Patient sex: M
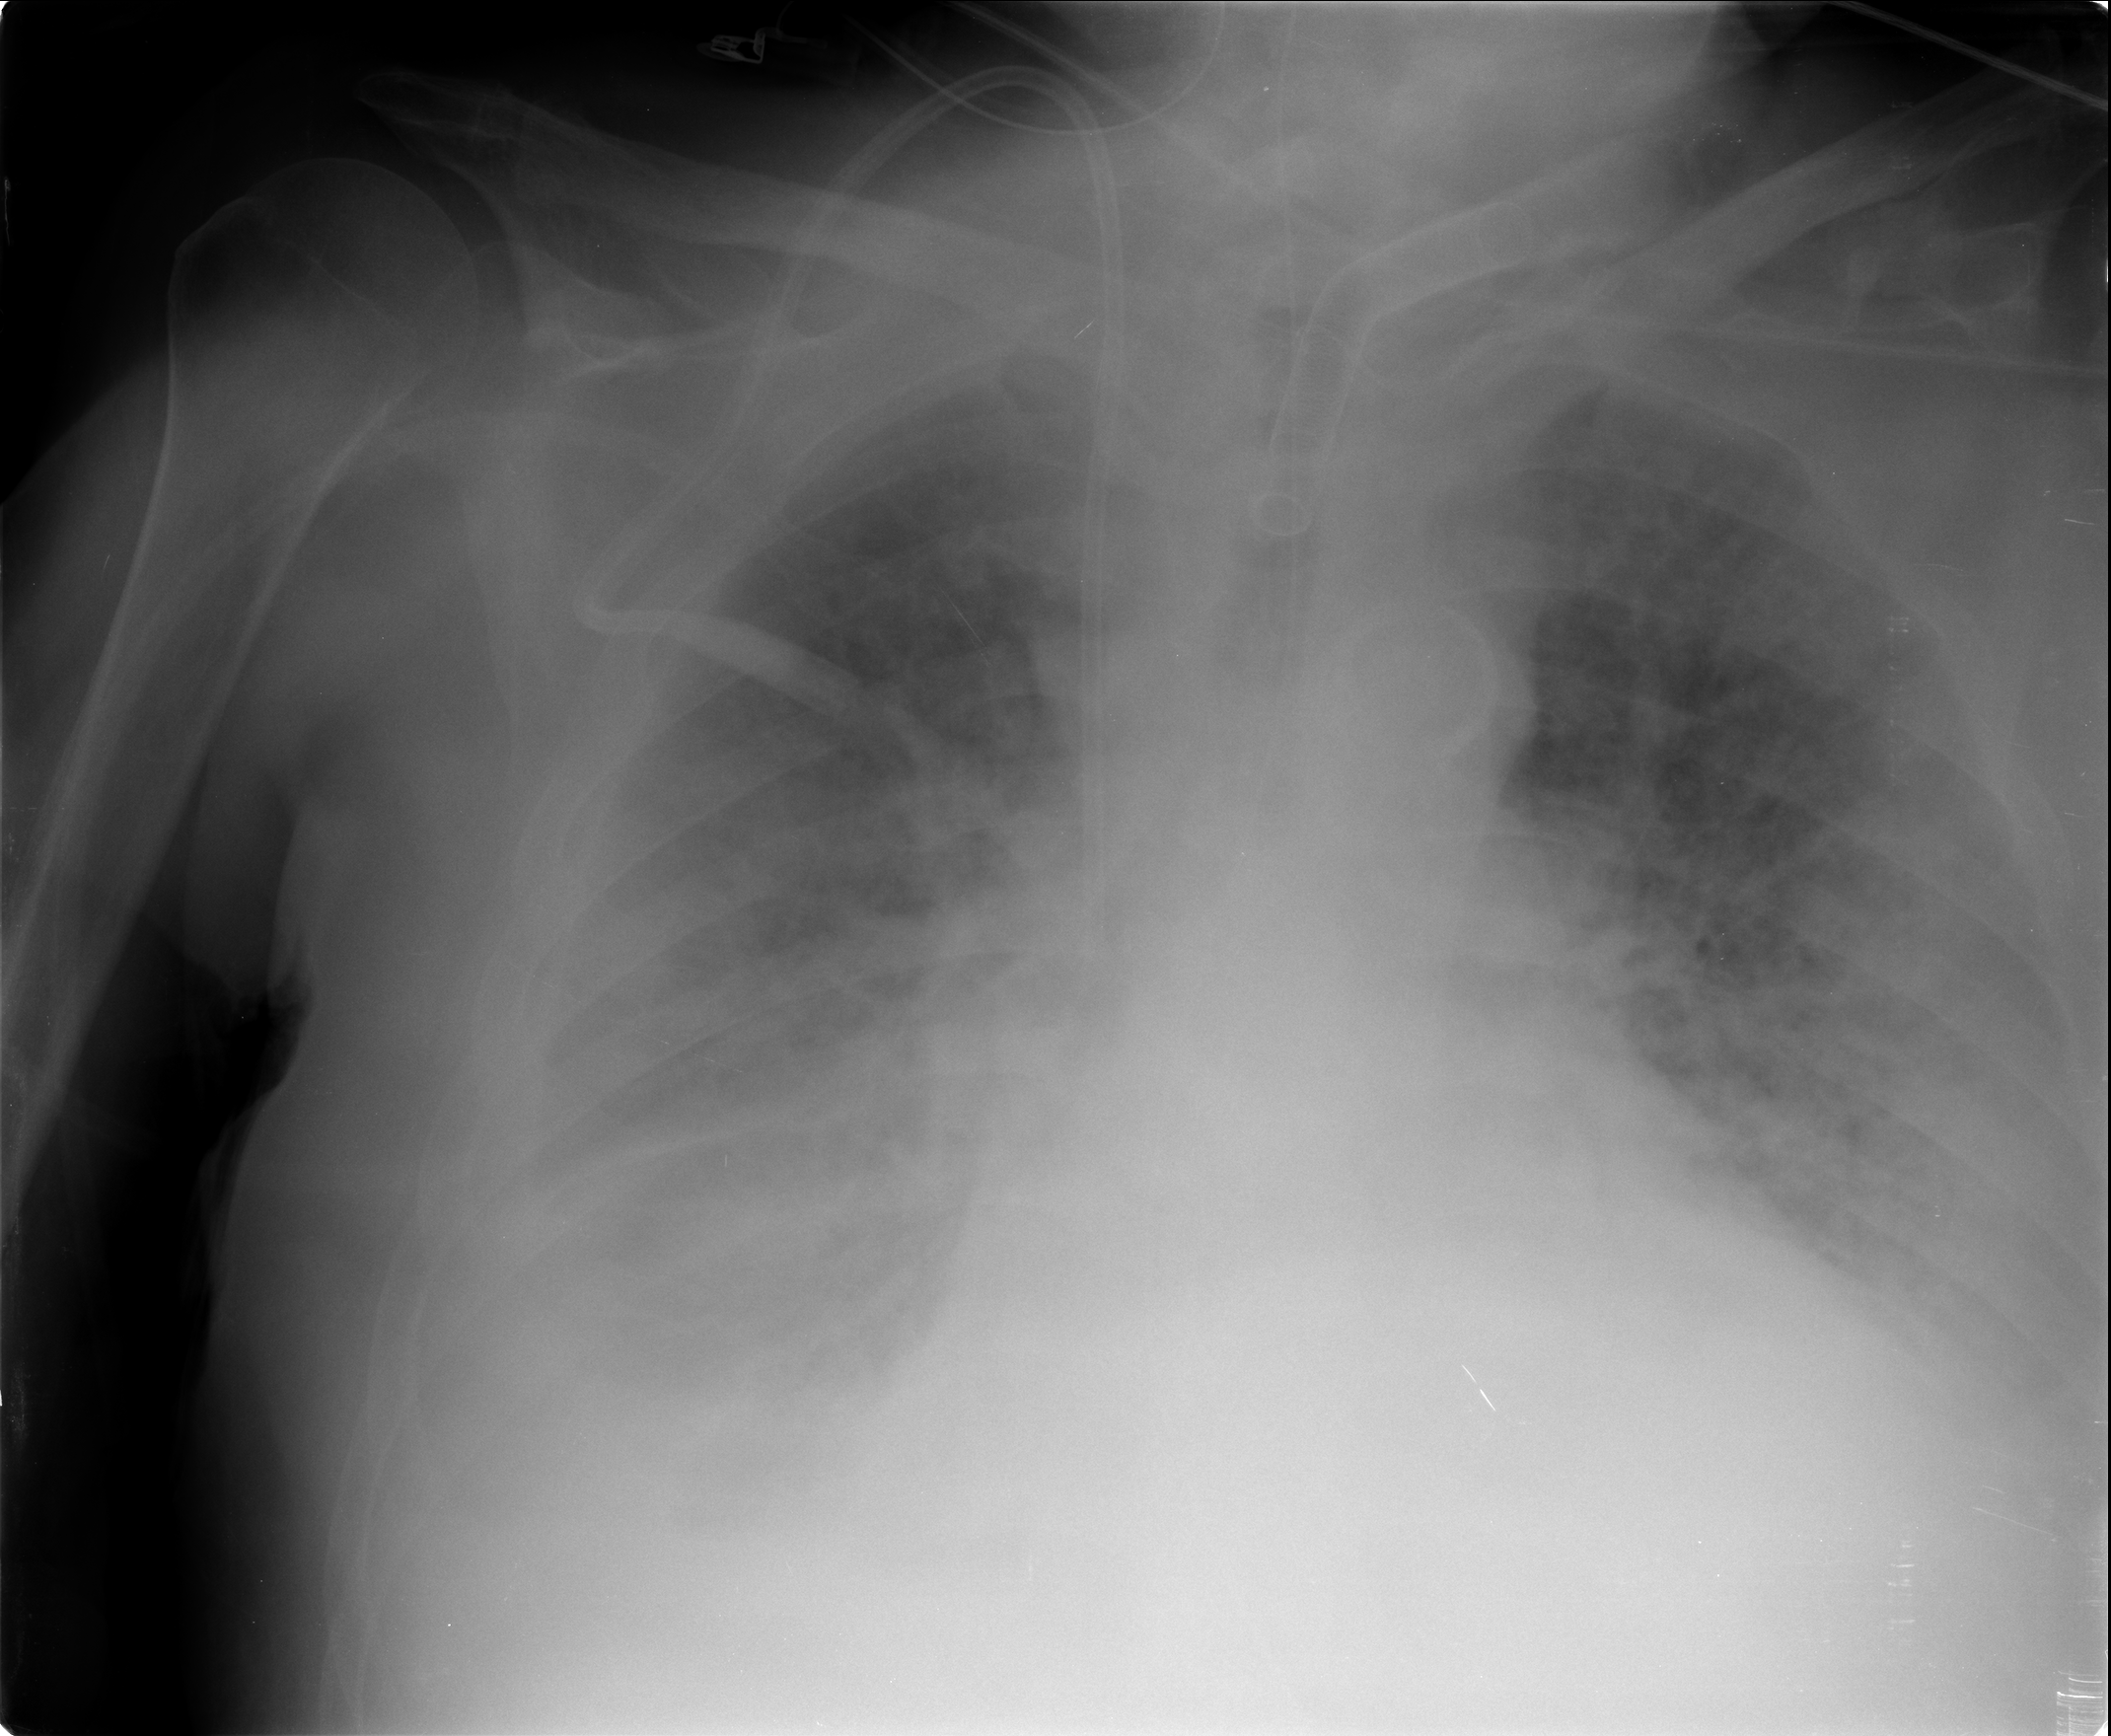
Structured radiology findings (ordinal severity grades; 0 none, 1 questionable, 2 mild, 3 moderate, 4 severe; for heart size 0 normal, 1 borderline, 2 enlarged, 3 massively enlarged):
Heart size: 2
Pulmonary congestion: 3
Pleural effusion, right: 3
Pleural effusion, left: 2
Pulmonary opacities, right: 3
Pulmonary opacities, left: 3
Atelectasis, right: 3
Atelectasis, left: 3